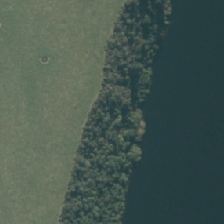
Land cover: broadleaved_indigenous_hardwood